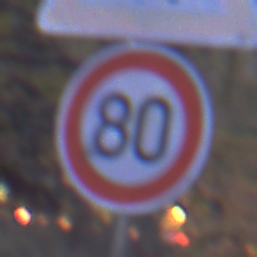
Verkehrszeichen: Geschwindigkeit80
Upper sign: EinseitigVerengteFahrbahnRechts
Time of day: Night
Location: Outdoor (Suburban)
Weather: PartlyCloudy
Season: NotSpecified
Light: Artificial